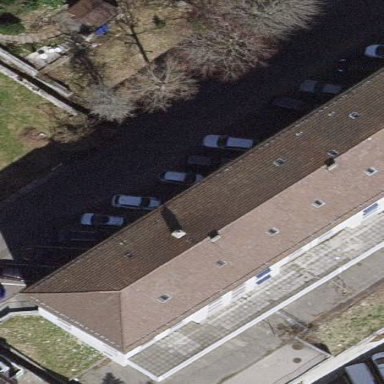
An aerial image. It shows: Parking area along the street side with diagonal orientation.